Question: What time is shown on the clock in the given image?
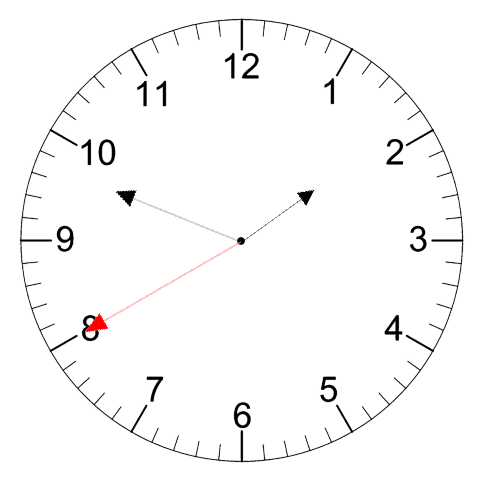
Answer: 01:48:40